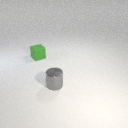
small green rubber cube behind small gray metal cylinder